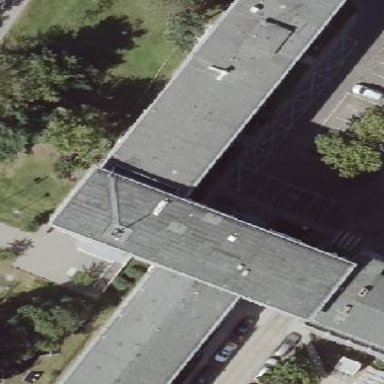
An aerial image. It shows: Part of building.